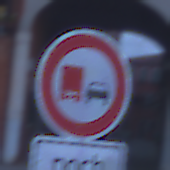
Verkehrszeichen: UeberholverbotKraftfahrzeuge
Zusatzzeichen unten: LaengeEinerStrecke4
Umgebung: Outdoor, Urban
Tageszeit: Dawn
Wetter: PartlyCloudy
Licht: Natural
Jahreszeit: NotSpecified
Kontrast: LowContrast